Field crop: maize
Growth stage: 2
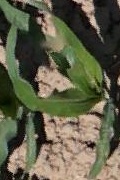
Species: maize